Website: walmart
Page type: review-order
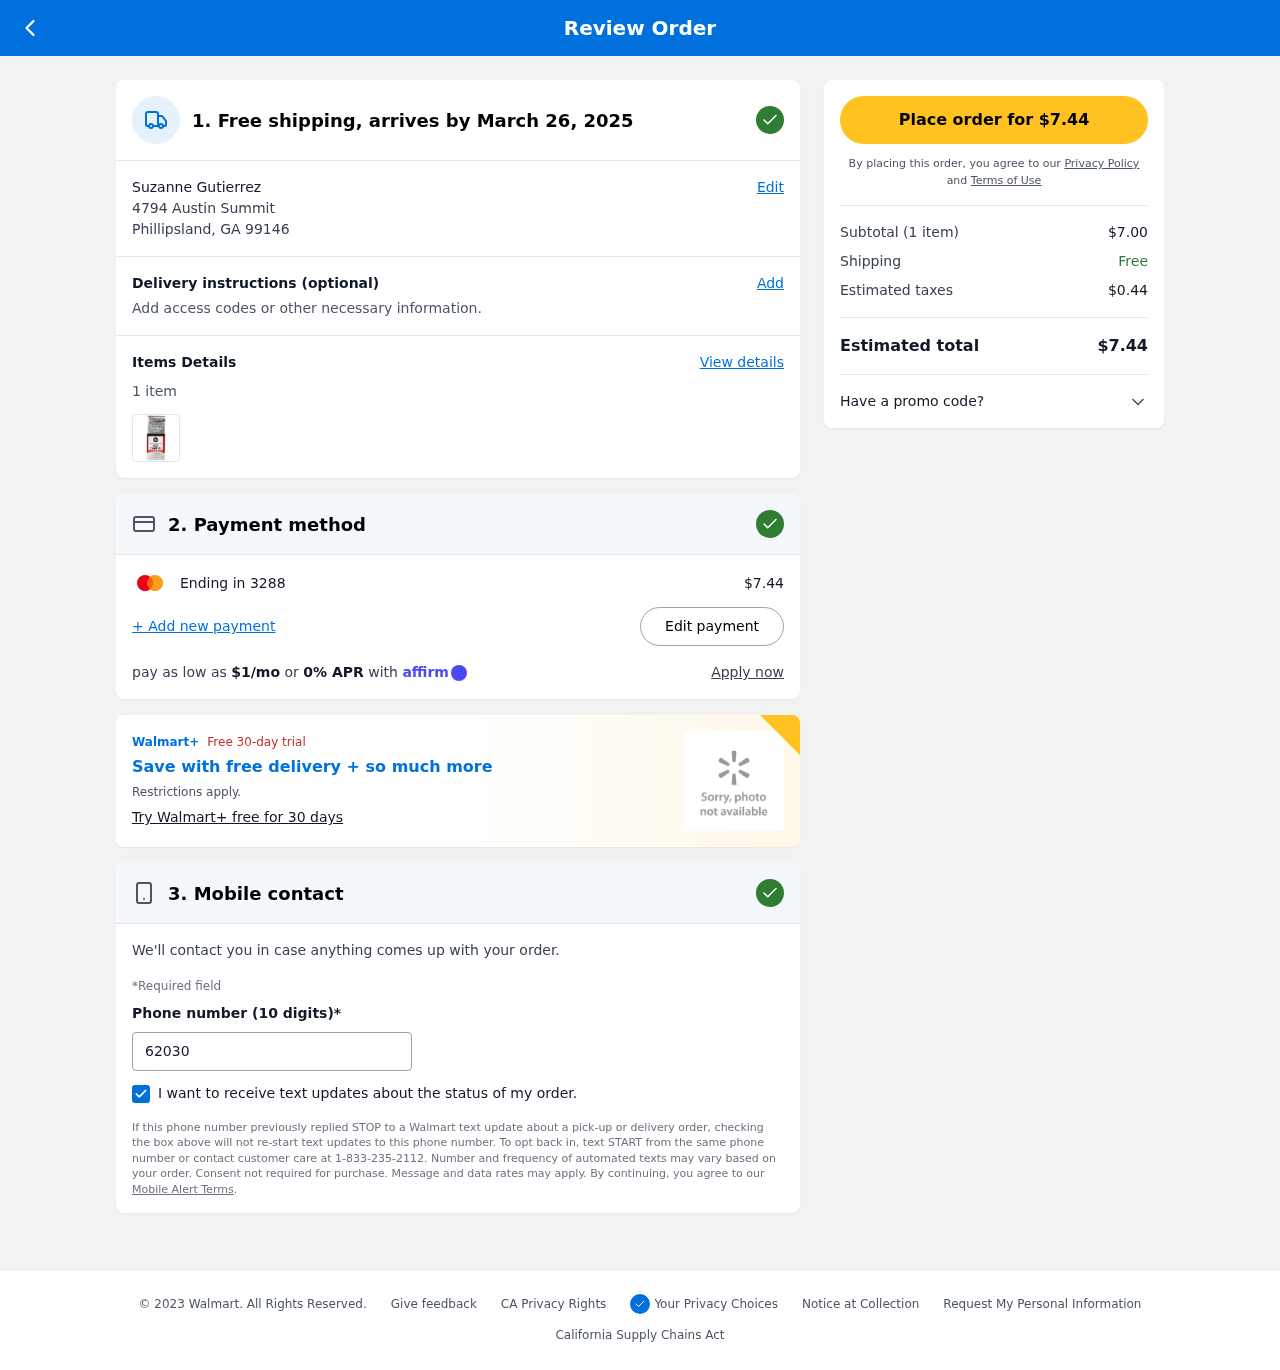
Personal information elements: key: PII_CARD_LAST4
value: Ending in 3288
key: PII_CITY_STATE_ZIP
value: Phillipsland, GA 99146
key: PII_FULLNAME
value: Suzanne Gutierrez
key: PII_PHONE
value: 6203015091
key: PII_STREET
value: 4794 Austin Summit
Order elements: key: ORDER_DELIVERY_DATE
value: March 26, 2025
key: ORDER_NUM_ITEMS
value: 1 item
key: ORDER_NUM_ITEMS
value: Subtotal (1 item)
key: ORDER_TOTAL
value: $7.44
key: ORDER_TOTAL
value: Place order for $7.44
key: ORDER_MONTHLY_PAYMENT
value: $1/mo
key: ORDER_SUBTOTAL
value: $7.00
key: ORDER_TAX
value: $0.44